Question: I may have a more fundamental misunderstanding here, so I will outline everything:
I wanted to gain a better understanding of how programs are laid out in memory. Starting from <URL> I went and made some simple programs and opened them up in GDB to see where things were laid in a more practical sense:
'''
0x0 - 0x08048000 = ??
0x08048000 = Start .text section
0x08048000 = PLT
0x08048300 = _start
0x08048400 = main
0x08048480 = other functions
0x0804a000 = GOT
0x0804a020 = Start .data section
0x0804a028 = Start .bss section
(random offset)
0x0804b008 = Start heap
...
0xf7?????? = Start memory mapping section
0xf7e50000 = #included library function definitions
0xf7ff0000 = Linux dynamic loader
(random offset)
0xffffd010 = Top of stack (grows negatively)
(random offset)
'''
I understand that a lot of these addresses are subject to change, but it helped me visualize it by assigning numbers to things.
Anyway, in the following picture presented in the source above, there's a block dedicated to the Kernel space at the top of the program address space:

But a whole gigabyte is allowed for it! The top of the stack in the program I examined was at 0xffffd010, leaving very little space for kernel-related things afterwards. Is it really all there? Does it ever grow, pushing the rest of the program segments closer together in the virtual address space? More importantly, how can I examine it and play with it?
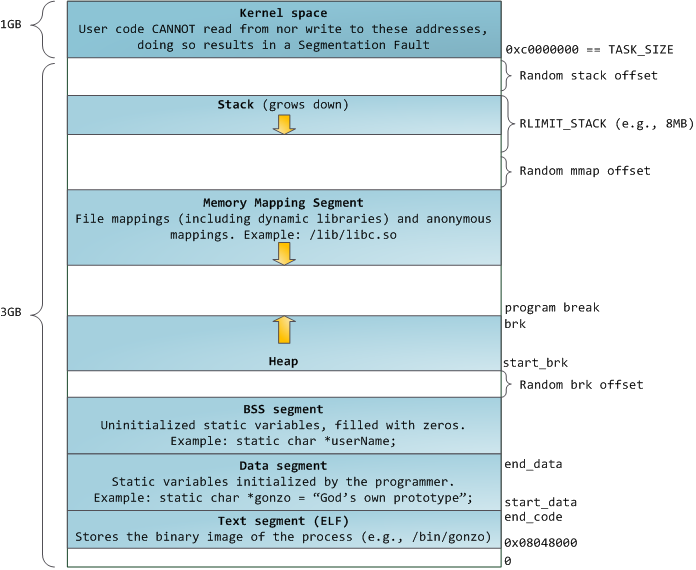
Answer: > The top of the stack in the program I examined was at 0xffffd010, leaving very little space for kernel-related things afterwards. Is it really all there?
Your stack is at the top of memory -- there's no kernel mapping. That suggests that one of the following is the case:
- - <URL>-
To get a look at what your address space looks like, take a look at '/proc/$pid/maps' for your process while it's running.
> Does it ever grow, pushing the rest of the program segments closer together in the virtual address space?
No. The size of the kernel mapping is compiled into the kernel, and never changes at runtime. (It can be configured to be 2GB/2GB instead of 3GB/1GB, but that's very uncommon.)
> More importantly, how can I examine it and play with it?
You can't -- at least, not from user space. That's where the kernel lives.